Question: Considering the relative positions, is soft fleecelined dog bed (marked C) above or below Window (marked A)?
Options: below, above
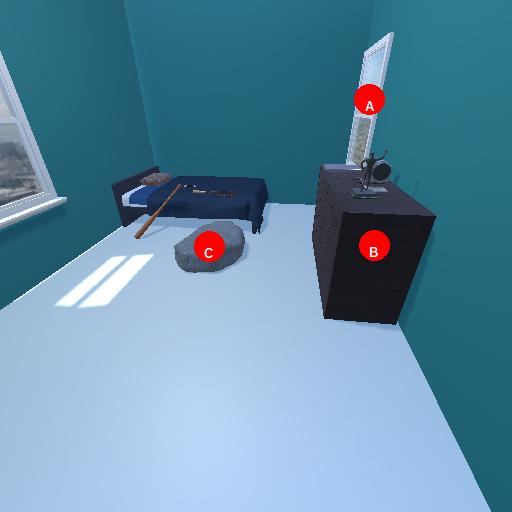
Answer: below